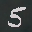
Label: 5